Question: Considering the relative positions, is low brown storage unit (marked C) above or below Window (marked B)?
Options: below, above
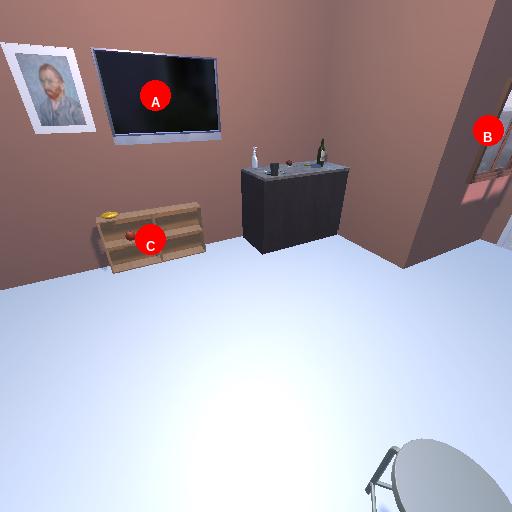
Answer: below